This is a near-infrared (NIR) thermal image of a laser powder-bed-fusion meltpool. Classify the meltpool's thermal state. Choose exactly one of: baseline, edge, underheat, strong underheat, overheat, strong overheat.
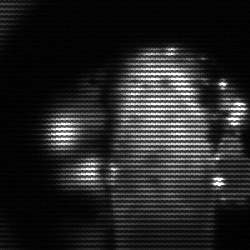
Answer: strong underheat